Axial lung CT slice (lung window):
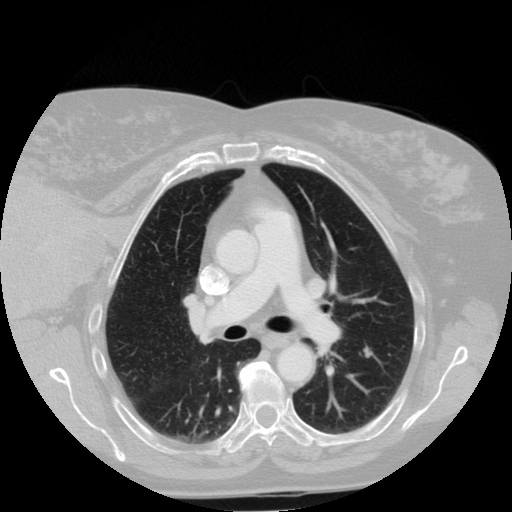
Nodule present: yes
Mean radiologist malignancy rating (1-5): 3.5